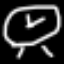
Label: clock